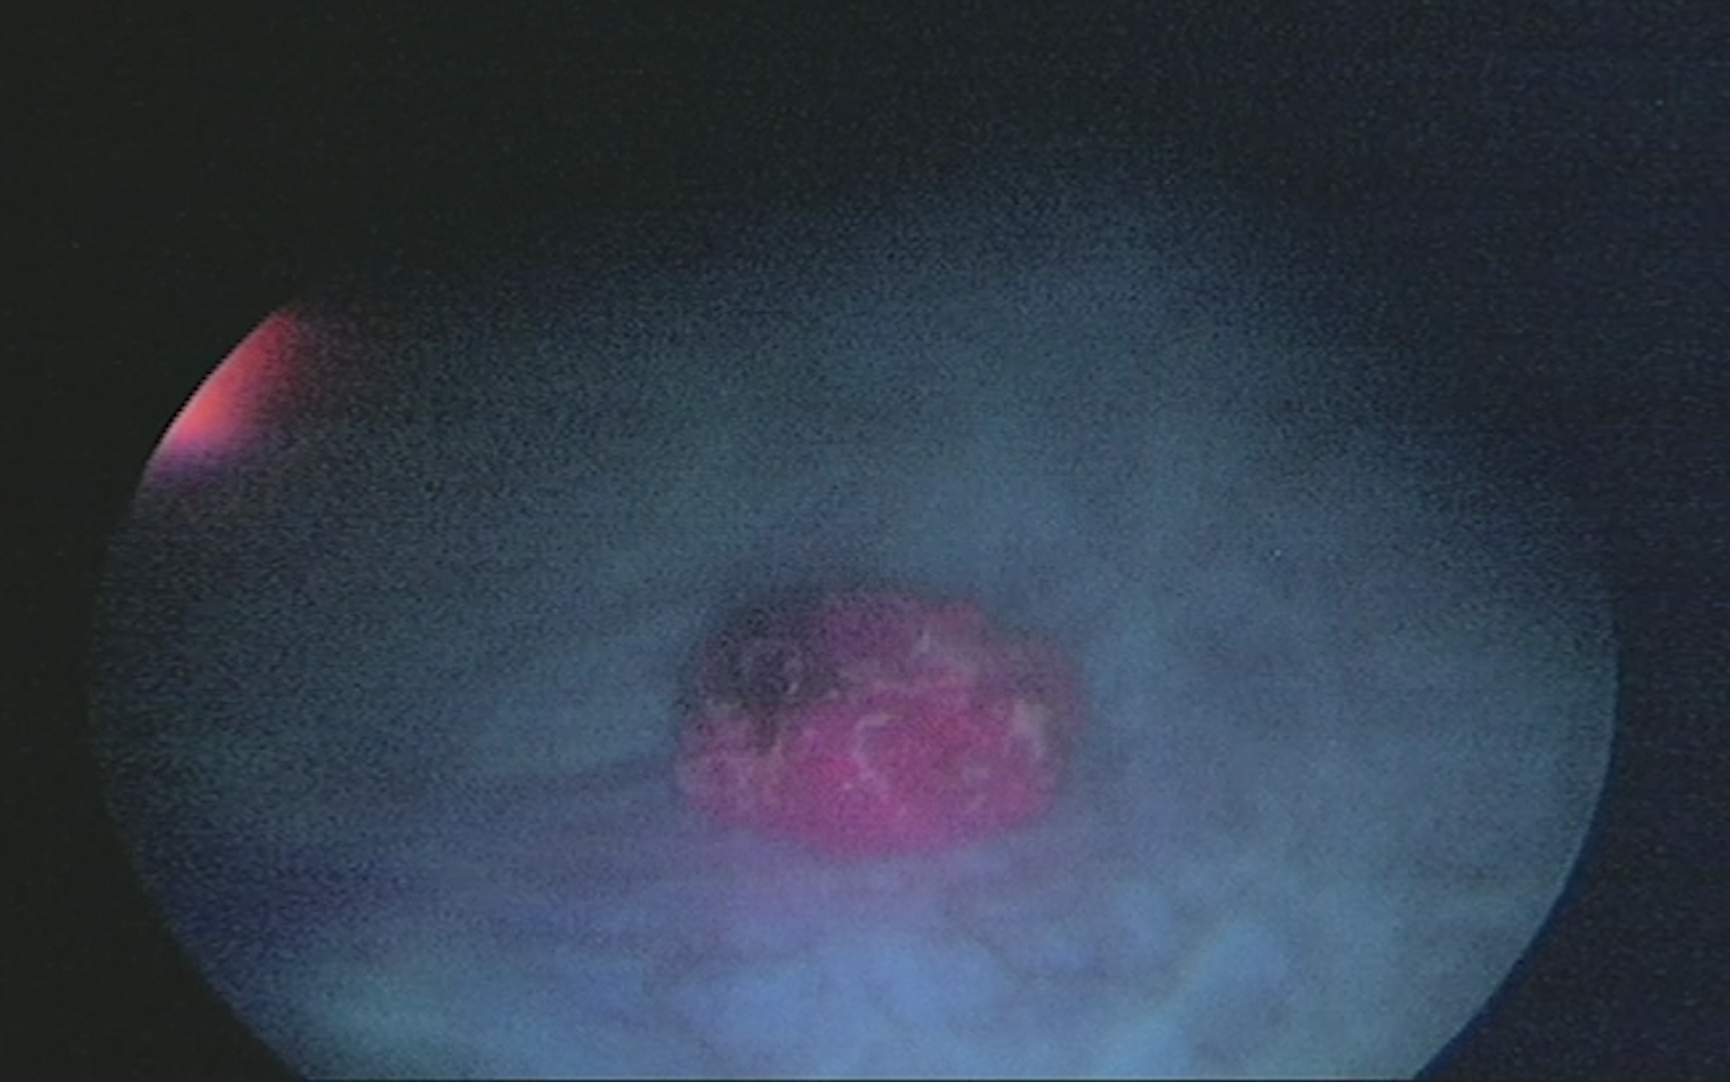
Modality: BLC
Class: Malignant
Subclass: HighGradePapillary
Lesion: L1
Stage: Ta
Morphology: Papillary
Bladder cancer association: Yes